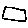
Label: square